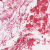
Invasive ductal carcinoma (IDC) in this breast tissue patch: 0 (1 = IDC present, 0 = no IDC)